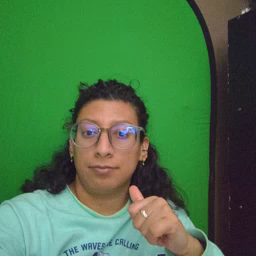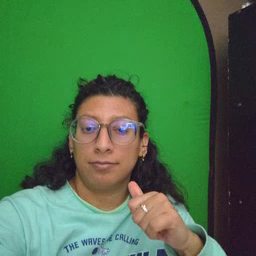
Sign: rain